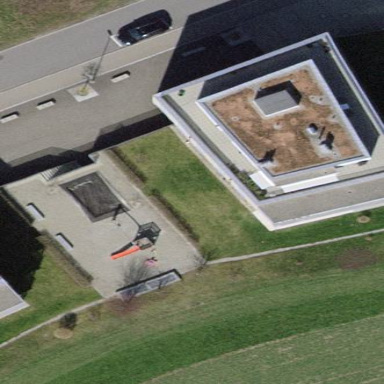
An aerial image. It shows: Playground area for leisure land.